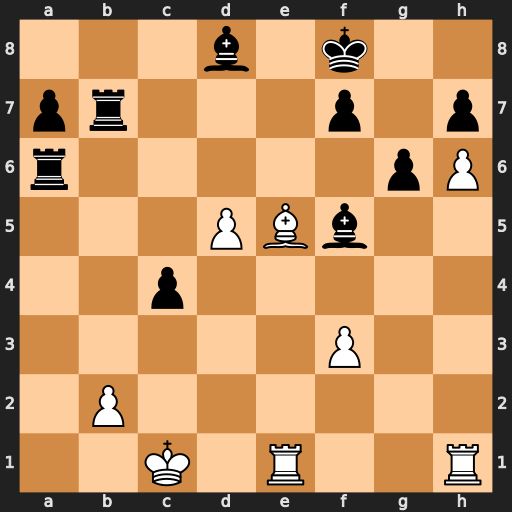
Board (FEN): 3b1k2/pr3p1p/r5pP/3PBb2/2p5/5P2/1P6/2K1R2R
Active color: w
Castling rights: -
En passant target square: -
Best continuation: Bg7+ Kg8 Re8#